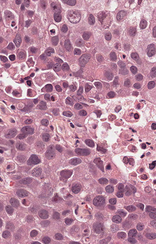
Tumor epithelial tissue: yes
Tumor-associated stroma tissue: no
Normal tissue: no